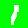
Digit: 1